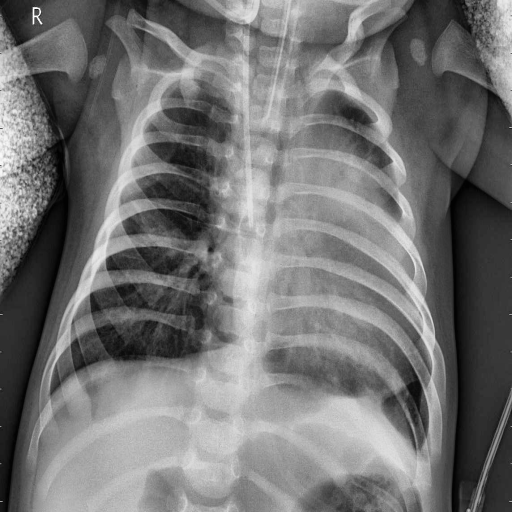
Finding: PNEUMONIA